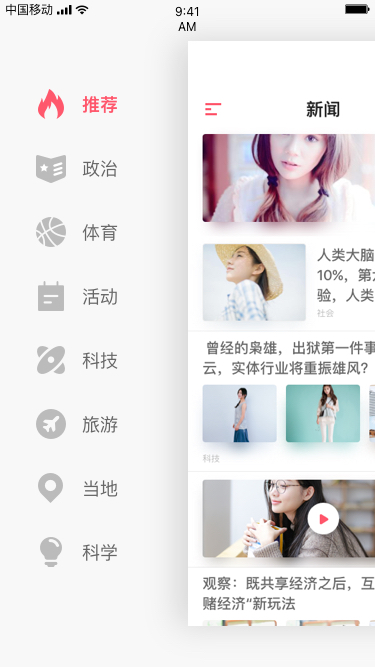
Text in this UI design:
推荐
政治
体育
活动
科技
旅游
当地
科学